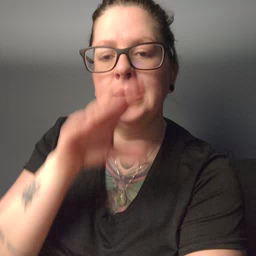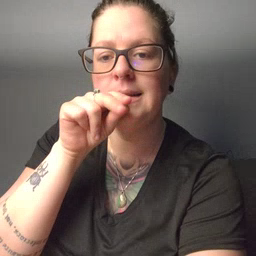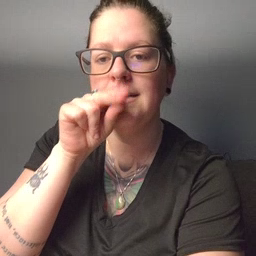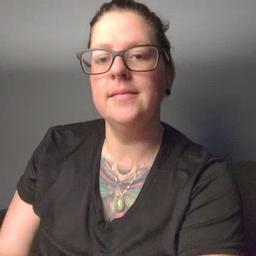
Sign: duck